Question: I need to set scrollbar in a Group as shown below since there are many more vertical fast tabs are available which are getting hide when opening any tab as you can see below . I have used tab and selected style as Fasttab. I have tried to set Scrollbar property of tab and its tabpages to yes but for no result.

Any help would be great!!!
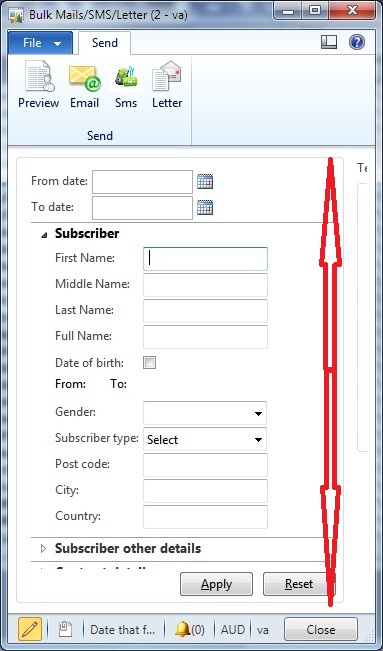
Answer: I have resolved the issue. by setting height and width properties correctly. properties are:
Group:-
Height:column width
width :column width
Tab:-
Height:column width
width :column width
Tabpages:
Height:Auto
width :column width
That's it!!